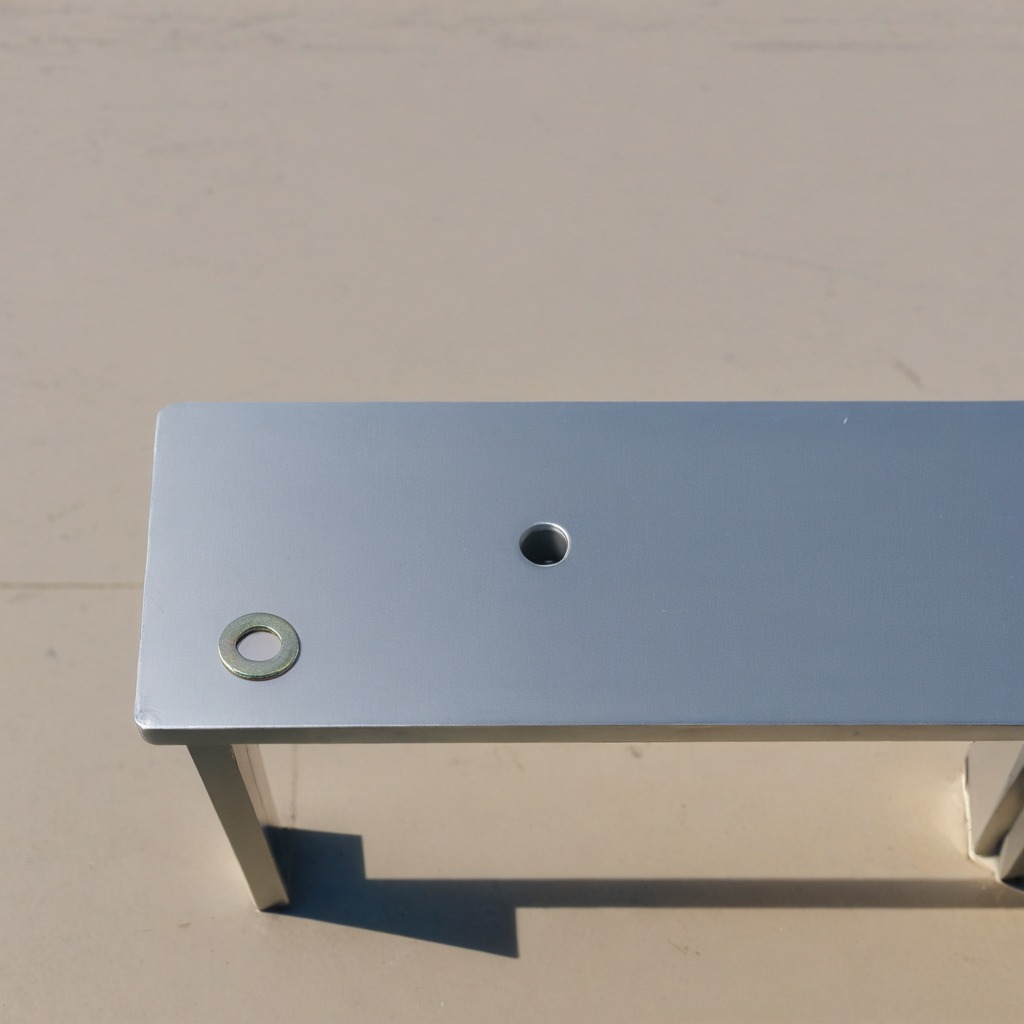
A flat metal washer lying on the table.